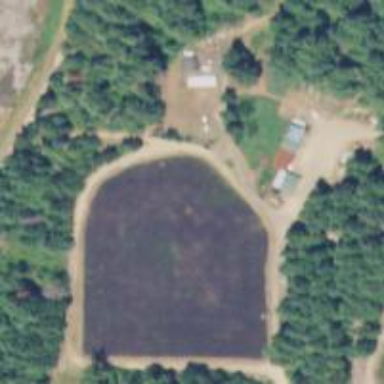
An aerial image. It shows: Farmland with cranberries as the main crop.